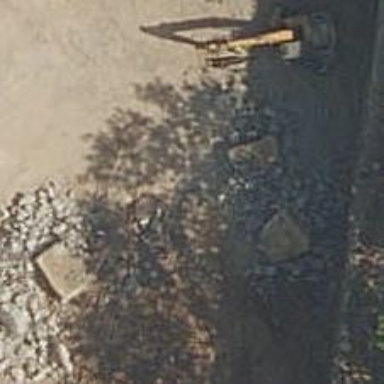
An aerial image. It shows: Wall barrier.